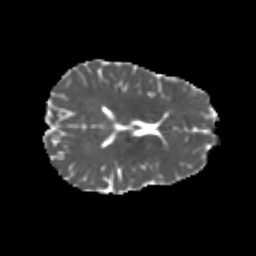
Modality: MD
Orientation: axial
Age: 23
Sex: male
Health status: healthy
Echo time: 0.074 s